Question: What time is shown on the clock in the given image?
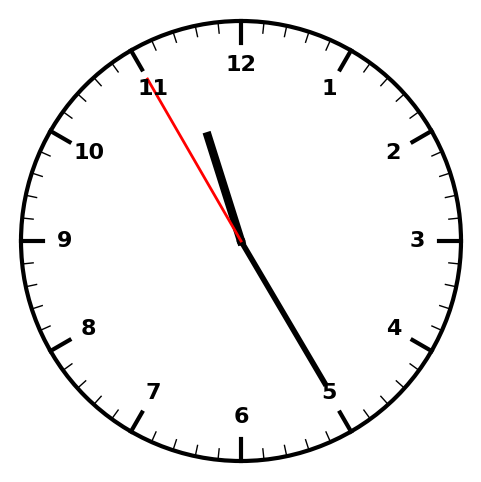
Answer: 11:24:55